Here is the raw acceleration-versus-time signal recorded on a bearing housing. Determine the bearing's health state. Answer with exactly one of: normal, inner_race, outer_race, ball.
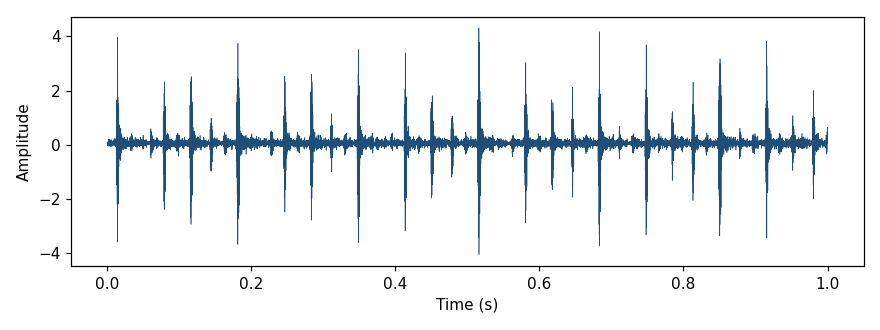
Answer: outer_race